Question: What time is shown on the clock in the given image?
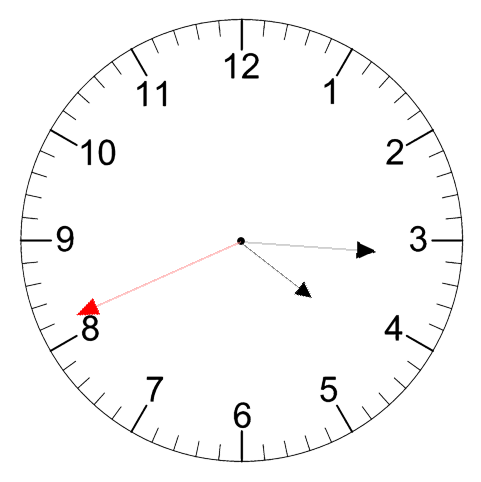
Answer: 04:15:41